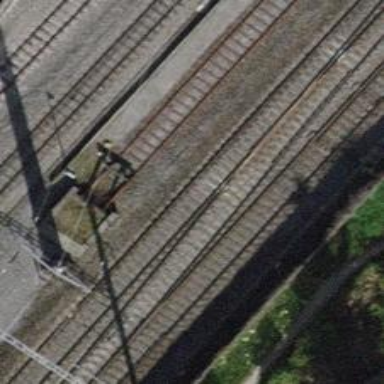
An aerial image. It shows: Single-track electrified railway with contact line.